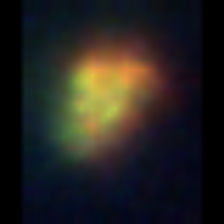
Taxon: Unknown_detritus
Group: Unknown